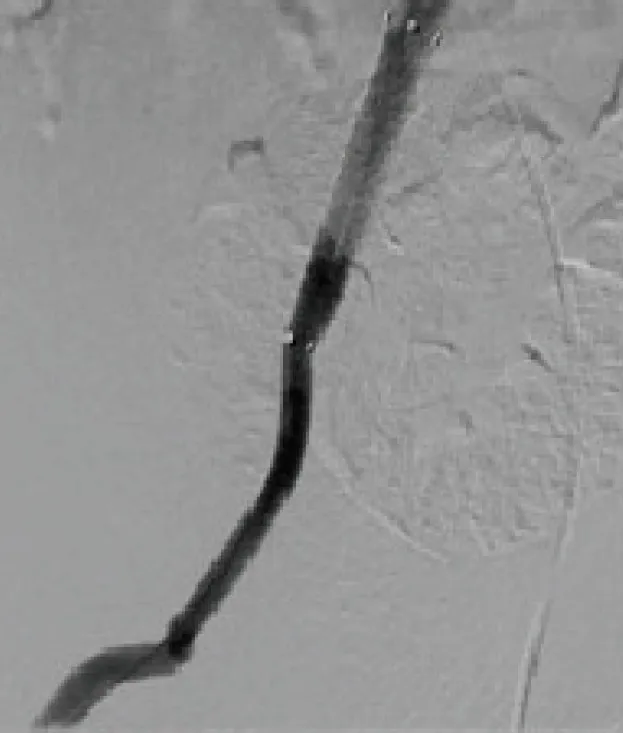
Drug-eluting stent graft in common and external illiac artery.
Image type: radiology (ct)